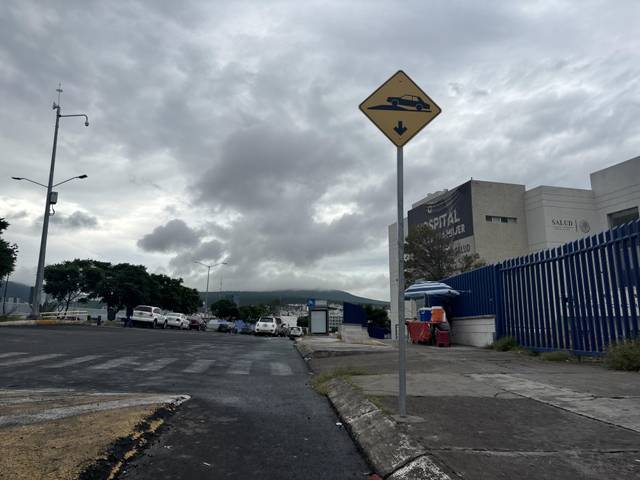
Region: Mexico
Coordinates: 20.578, -100.369